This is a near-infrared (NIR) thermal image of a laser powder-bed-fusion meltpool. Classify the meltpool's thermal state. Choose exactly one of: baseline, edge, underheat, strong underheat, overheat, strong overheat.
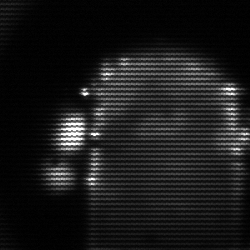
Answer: baseline